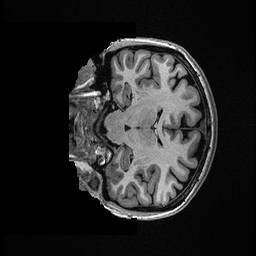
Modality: T1w
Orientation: coronal
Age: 46
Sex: female
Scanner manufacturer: ge
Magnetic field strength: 3 T
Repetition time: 0.006952 s
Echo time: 0.00292 s